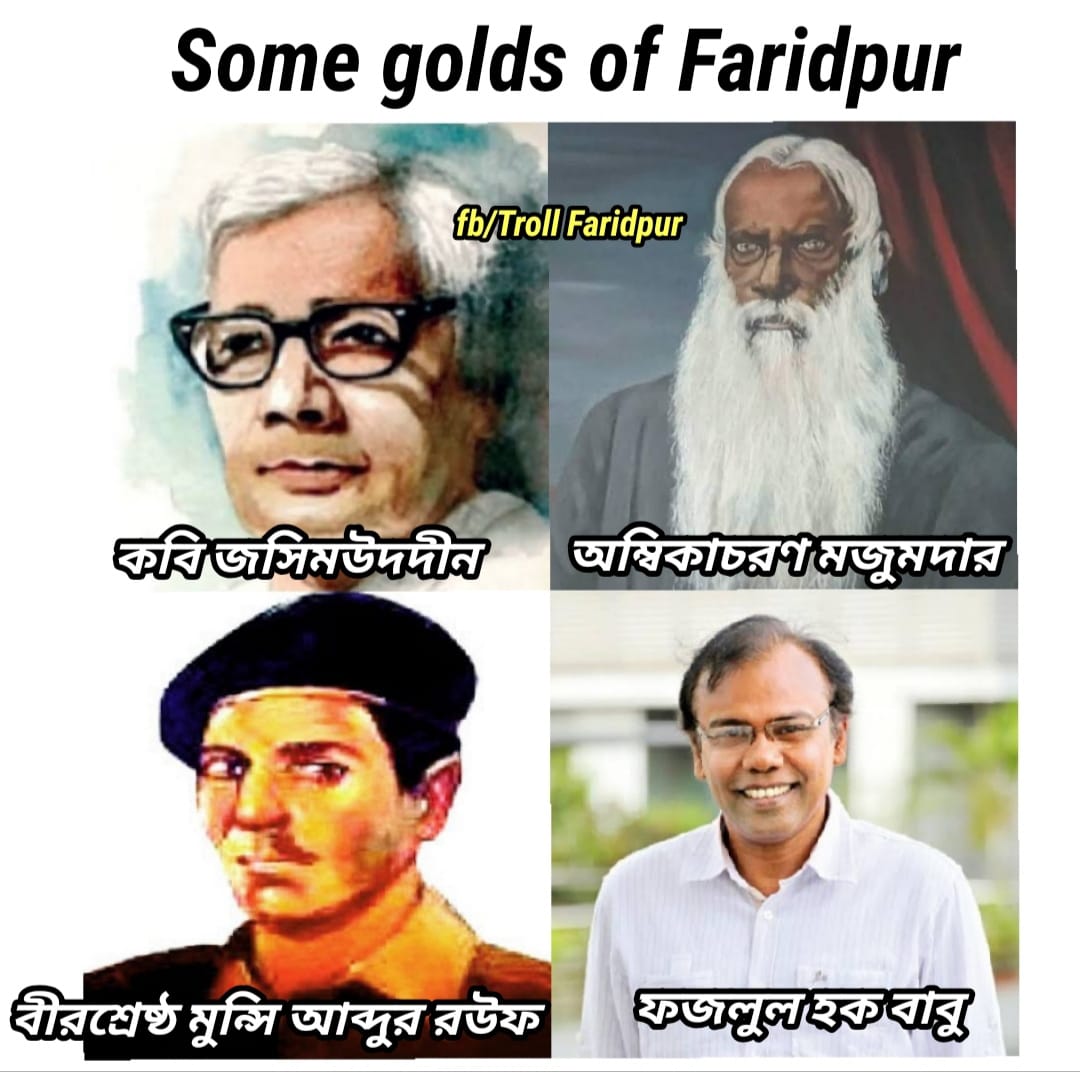
Caption: Some golds of Faridpur    কবি জসিমউদ্দীন    অম্বিকাচরণ মজুমদার      বীরশ্রেষ্ঠ মুন্সি আব্দুর রউফ    ফজলুল হক বাবু
Label: non-hate